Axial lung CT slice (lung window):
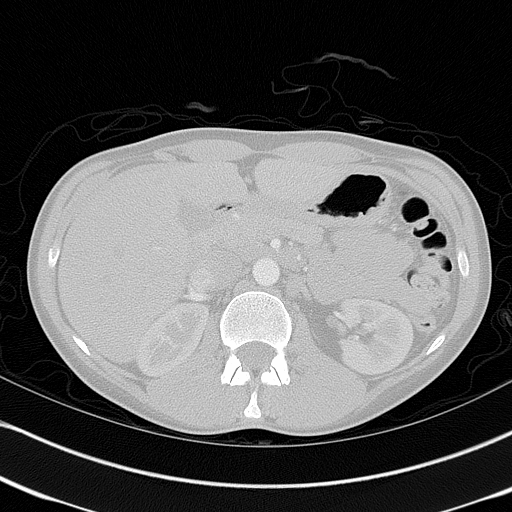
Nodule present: no